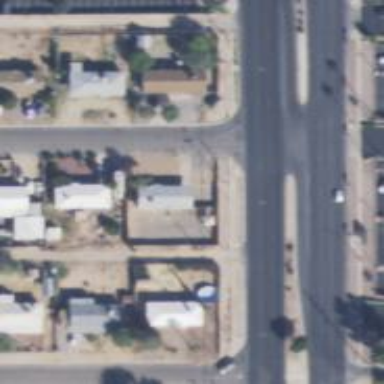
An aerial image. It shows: Alleyway designated as service road.